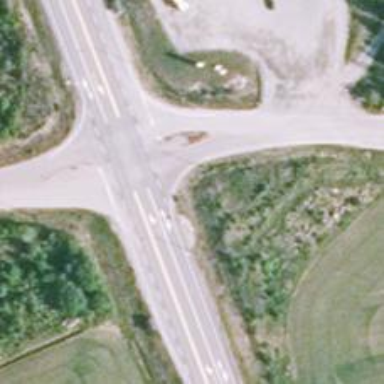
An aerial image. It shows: Tertiary road.